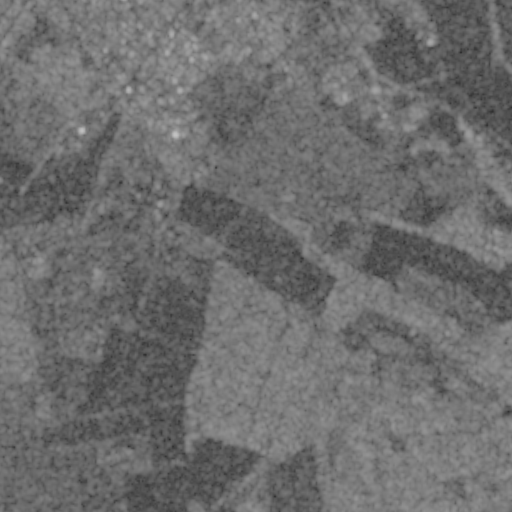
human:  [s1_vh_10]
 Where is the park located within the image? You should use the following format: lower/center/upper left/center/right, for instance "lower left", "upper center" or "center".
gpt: The park is located in the lower center of the image.
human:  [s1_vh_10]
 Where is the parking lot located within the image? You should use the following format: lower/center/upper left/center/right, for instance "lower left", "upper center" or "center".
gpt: The parking lot is located in the upper left of the image.
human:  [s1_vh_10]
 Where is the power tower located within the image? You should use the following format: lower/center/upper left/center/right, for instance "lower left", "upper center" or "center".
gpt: The power tower is located in the left of the image.
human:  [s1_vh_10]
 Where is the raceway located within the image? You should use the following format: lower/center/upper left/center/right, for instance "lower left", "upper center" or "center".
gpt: The raceway is located in the lower center of the image.
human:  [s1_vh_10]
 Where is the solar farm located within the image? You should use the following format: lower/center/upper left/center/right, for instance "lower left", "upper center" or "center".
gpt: The solar farm is located in the center left of the image.
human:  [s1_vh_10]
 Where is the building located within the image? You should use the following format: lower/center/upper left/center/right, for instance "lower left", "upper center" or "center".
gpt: There is no building in the image.

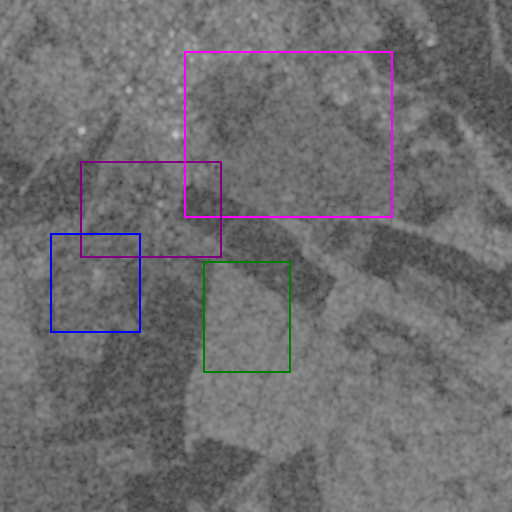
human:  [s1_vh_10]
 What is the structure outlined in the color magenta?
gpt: The structure outlined in magenta is a crop field.
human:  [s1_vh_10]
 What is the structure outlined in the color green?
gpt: The structure outlined in green is a park.
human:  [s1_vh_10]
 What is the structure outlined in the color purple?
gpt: The structure outlined in purple is a quarry.
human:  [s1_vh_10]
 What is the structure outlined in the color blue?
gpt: The structure outlined in blue is a solar farm.
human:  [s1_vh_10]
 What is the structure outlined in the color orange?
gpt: There is no orange outline.